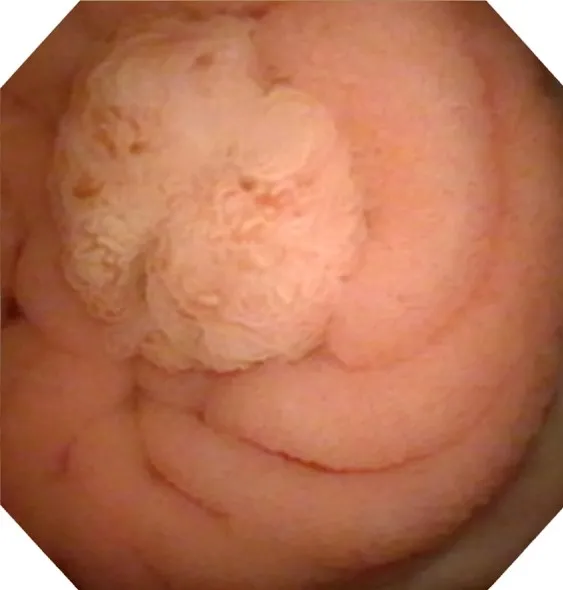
Follow-up cystoscopy showing recurrence of the tumor near the previous resection site.
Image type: endoscopy (other_endoscopy)